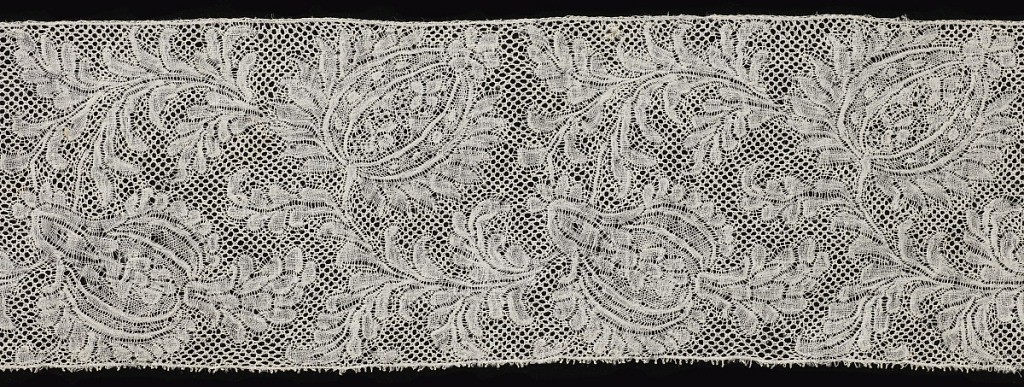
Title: Band
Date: early 18th century
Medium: linen Technique: bobbin lace, Binche style with Binche ground
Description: Binche-style border with swirling floral and foliated forms.